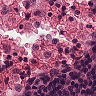
Metastatic tissue present: no